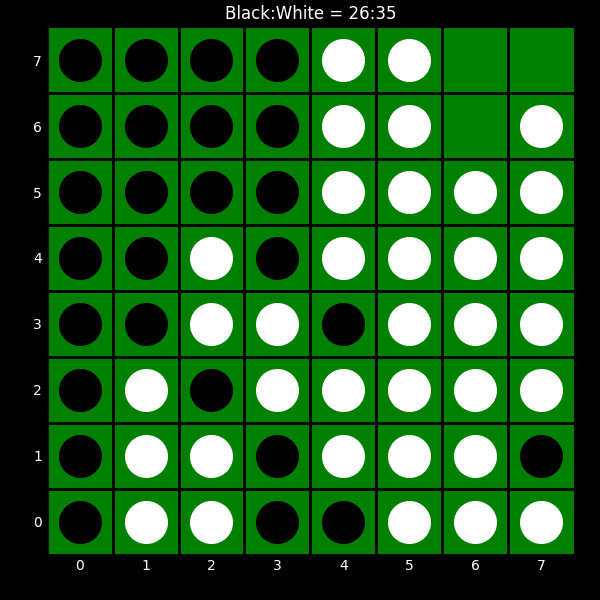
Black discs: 26
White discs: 35